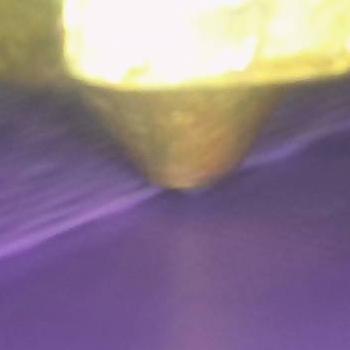
Flow rate: 37%